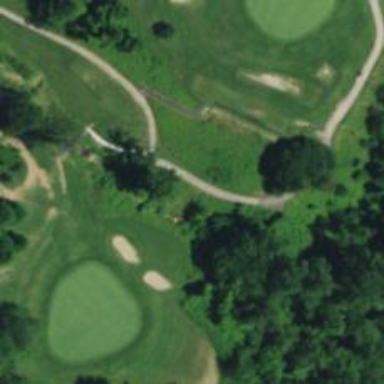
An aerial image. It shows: Golf hole.